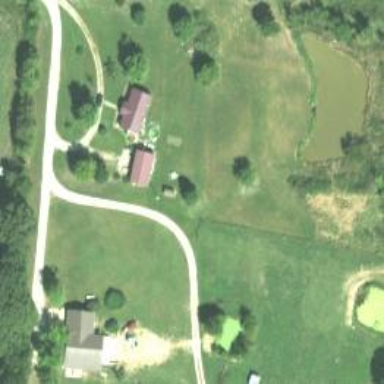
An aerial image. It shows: Driveway.